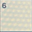
Piece: xx